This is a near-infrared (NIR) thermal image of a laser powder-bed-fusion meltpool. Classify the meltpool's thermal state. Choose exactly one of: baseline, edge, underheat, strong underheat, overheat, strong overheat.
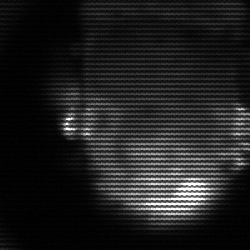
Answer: baseline